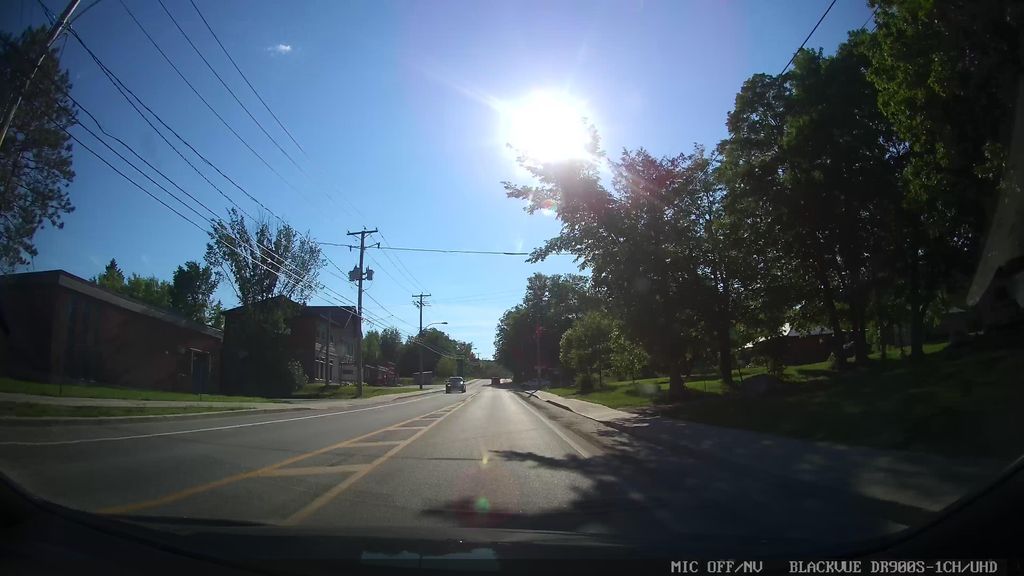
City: ottawa-gatineau